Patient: sex M, age 36
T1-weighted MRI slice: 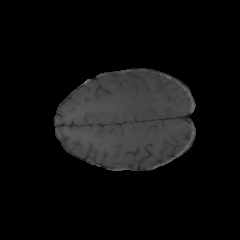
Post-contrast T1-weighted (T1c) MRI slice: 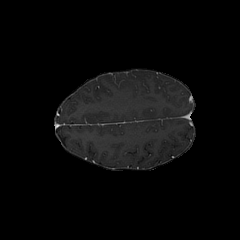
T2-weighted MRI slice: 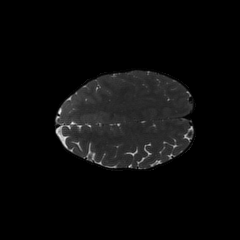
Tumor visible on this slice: no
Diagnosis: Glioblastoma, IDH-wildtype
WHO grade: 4